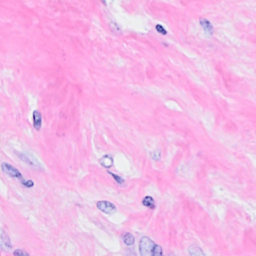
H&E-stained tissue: Breast